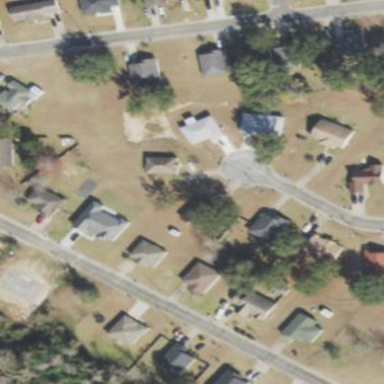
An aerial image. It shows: Residential area composed of single-family homes.